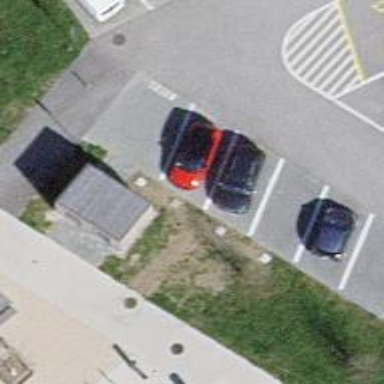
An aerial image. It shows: Charging station.